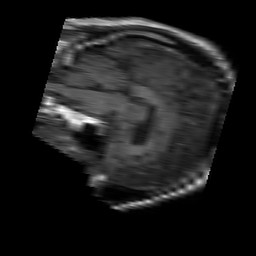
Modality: T1w
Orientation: sagittal
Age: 74
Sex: male
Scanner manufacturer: philips
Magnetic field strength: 1.5 T
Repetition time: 0.375 s
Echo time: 0.011 s